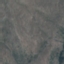
Land use / land cover: HerbaceousVegetation